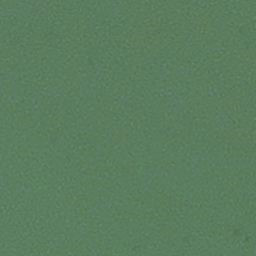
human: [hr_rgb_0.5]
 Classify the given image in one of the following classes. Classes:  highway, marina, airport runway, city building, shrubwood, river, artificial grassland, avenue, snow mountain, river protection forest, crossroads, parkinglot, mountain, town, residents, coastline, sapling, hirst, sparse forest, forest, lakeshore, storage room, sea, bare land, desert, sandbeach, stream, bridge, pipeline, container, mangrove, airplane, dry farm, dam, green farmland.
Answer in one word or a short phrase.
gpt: sea